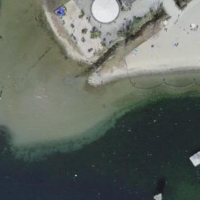
EUNIS habitat code: 14
Species observed at this site:
Chroicocephalus ridibundus
Phalacrocorax carbo
Larus michahellis
Podiceps cristatus
Cygnus olor
Fulica atra
Anas platyrhynchos
Phoenicurus ochruros